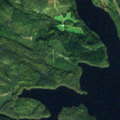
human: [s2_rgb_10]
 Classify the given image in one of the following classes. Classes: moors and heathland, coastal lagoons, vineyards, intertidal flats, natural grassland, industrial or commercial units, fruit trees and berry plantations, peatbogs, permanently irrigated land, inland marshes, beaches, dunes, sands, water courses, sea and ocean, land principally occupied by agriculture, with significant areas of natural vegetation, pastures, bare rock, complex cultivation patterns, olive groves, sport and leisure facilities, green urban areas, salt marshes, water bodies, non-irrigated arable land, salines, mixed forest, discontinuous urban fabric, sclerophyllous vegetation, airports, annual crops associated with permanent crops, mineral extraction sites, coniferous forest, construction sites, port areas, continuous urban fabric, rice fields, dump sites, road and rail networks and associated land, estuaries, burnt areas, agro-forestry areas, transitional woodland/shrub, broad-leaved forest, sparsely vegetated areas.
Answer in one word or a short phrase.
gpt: coniferous forest, mixed forest, transitional woodland/shrub, water bodies